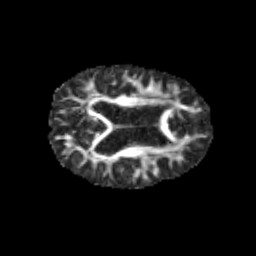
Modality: FA
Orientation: axial
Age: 9
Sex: female
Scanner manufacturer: siemens
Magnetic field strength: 3 T
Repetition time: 3.8 s
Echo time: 0.07 s